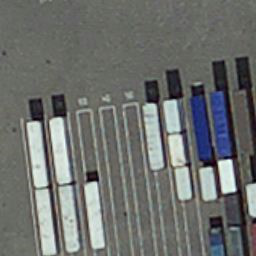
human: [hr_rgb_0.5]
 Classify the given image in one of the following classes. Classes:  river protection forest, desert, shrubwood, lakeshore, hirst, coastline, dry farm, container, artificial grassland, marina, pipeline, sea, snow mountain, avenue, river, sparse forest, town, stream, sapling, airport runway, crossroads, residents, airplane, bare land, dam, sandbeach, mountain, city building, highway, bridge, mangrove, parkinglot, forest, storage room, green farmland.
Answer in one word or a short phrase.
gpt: container